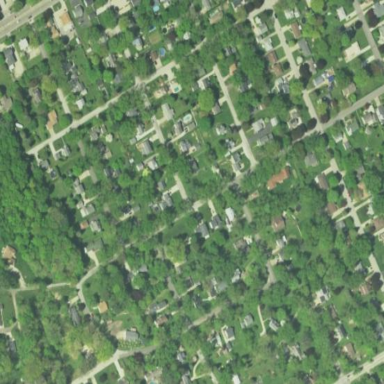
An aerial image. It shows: Neighborhood.